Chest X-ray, PA view. Patient: 60 years old, sex F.
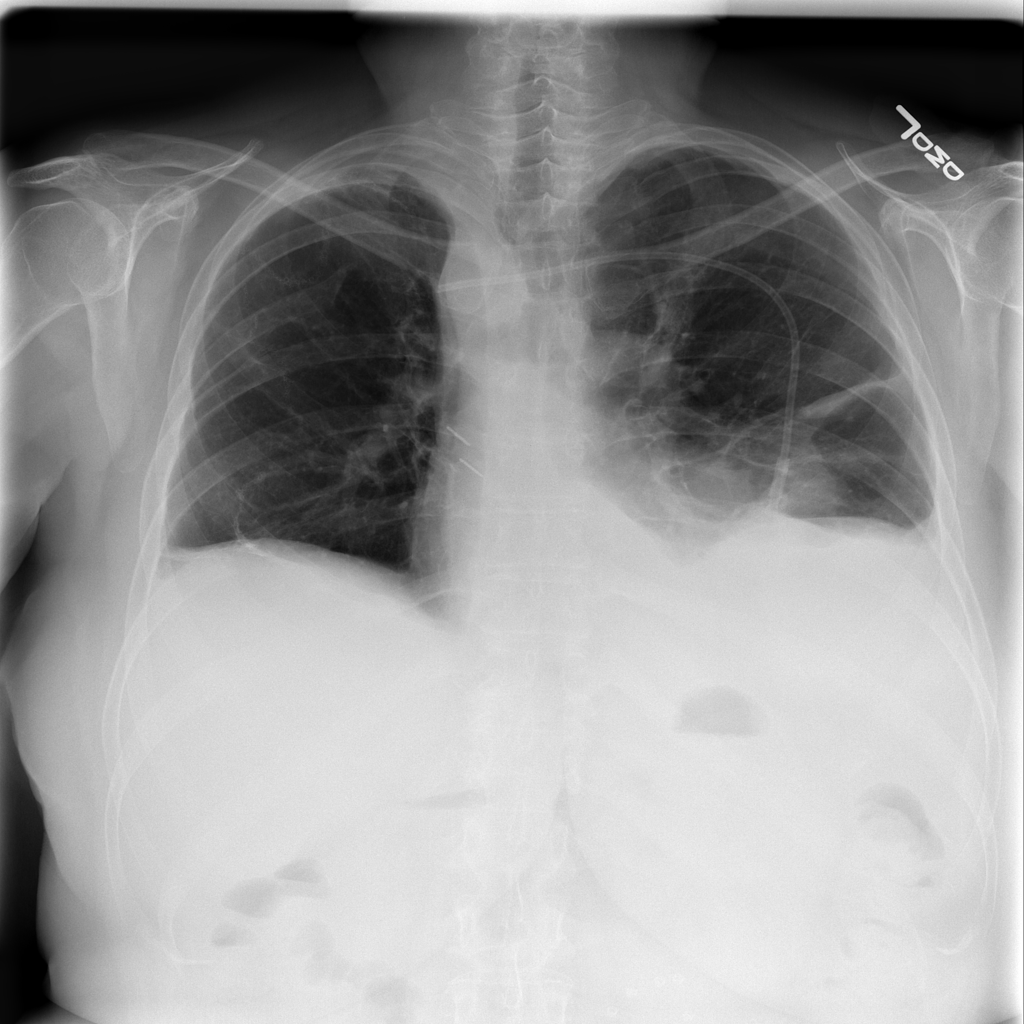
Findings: Atelectasis